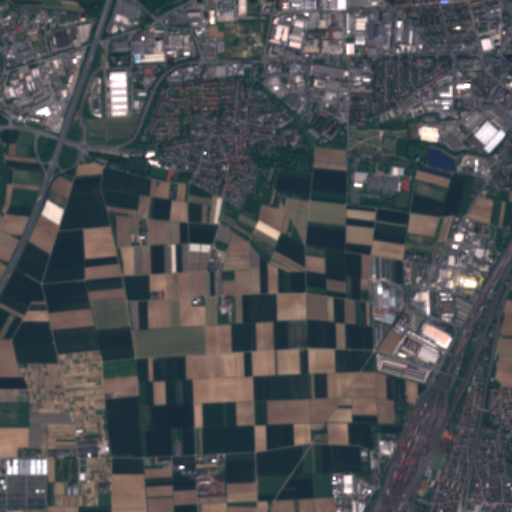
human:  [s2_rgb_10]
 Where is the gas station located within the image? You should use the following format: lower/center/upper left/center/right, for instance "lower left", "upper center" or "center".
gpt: The gas station is located in the upper right of the image.
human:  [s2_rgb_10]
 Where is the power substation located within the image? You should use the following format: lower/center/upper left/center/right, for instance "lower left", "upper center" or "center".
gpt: The power substation is located in the upper left of the image.
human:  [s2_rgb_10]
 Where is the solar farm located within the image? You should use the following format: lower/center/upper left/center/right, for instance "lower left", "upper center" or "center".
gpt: The solar farm is located in the upper right of the image.
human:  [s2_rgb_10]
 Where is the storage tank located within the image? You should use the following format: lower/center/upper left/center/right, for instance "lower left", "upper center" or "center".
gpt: The storage tank is located in the lower left of the image.
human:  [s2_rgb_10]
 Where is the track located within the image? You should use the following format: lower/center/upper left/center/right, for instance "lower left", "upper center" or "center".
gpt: The track is located in the lower right of the image.
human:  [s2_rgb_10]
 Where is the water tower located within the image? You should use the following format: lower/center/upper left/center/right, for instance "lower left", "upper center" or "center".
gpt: The water tower is located in the upper right of the image.
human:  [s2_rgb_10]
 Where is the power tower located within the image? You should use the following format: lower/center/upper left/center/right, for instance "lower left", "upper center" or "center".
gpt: There is no power tower in the image.